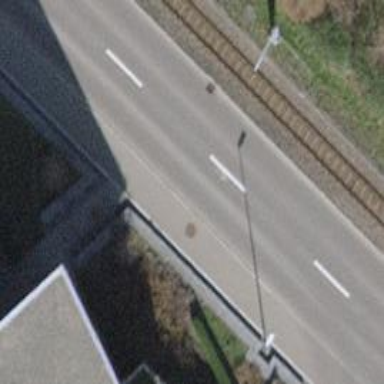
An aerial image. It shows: Set of steps on the road.